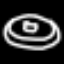
Label: donut